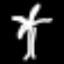
Label: palm tree